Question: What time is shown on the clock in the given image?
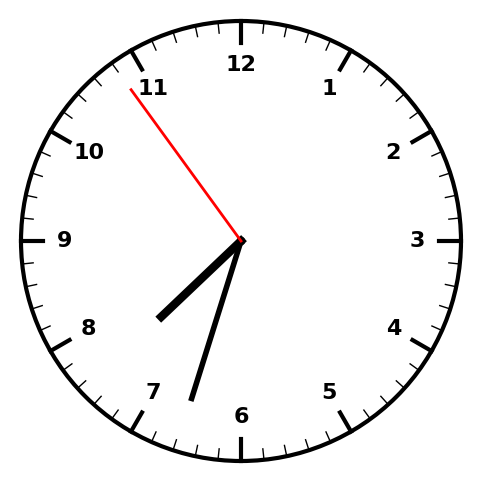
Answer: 07:32:54